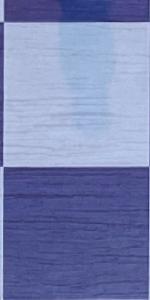
Label: Empty